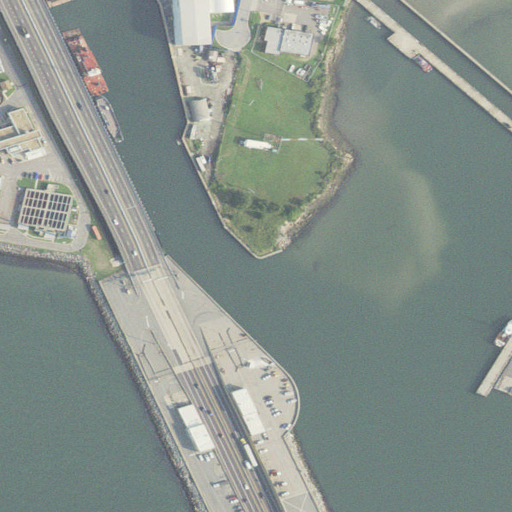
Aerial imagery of cape in Virginia named Newport News Point containing open water, high intensity development, medium intensity development, low intensity development, open development, and barren land